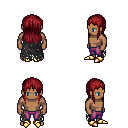
a pixel art fantasy rpg character, male body template, human, dark skin, black tattered cape, magenta pants, brunette unkempt hairstyle, gold boots, four views (front, back, left, right), 2x2 character sprite sheet, small pixel art, hard edges, no anti-aliasing